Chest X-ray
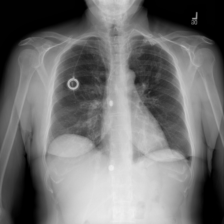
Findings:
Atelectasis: positive
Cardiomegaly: negative
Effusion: negative
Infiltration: positive
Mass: negative
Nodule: negative
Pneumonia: negative
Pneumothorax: negative
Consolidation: negative
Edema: negative
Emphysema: negative
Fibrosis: negative
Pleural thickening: negative
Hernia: negative